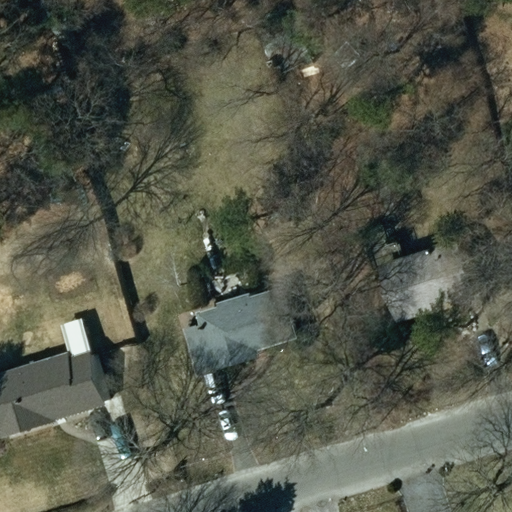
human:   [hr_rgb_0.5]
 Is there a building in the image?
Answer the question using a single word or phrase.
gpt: yes

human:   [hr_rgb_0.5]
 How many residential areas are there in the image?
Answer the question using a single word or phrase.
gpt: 1

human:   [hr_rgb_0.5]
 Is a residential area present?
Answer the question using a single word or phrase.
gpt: yes

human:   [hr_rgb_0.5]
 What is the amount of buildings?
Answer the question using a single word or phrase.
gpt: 4

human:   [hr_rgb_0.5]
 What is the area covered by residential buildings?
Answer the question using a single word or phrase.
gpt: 537m2

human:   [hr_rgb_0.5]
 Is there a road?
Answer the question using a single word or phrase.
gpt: yes

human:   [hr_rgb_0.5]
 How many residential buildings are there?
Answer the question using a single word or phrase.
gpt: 3

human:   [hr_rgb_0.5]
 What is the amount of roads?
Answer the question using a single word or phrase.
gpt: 1

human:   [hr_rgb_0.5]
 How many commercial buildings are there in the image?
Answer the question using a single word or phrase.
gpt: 0

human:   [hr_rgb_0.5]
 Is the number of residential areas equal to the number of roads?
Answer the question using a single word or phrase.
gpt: yes

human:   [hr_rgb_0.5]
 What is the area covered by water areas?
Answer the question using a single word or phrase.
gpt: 0m2

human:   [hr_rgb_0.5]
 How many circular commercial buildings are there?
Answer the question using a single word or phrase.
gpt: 0

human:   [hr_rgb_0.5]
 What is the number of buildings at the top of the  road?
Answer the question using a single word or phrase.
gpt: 4

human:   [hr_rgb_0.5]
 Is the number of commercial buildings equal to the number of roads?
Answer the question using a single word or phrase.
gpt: no

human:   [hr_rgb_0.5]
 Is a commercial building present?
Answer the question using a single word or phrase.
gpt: no

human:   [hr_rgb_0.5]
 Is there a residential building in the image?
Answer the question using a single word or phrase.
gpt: yes

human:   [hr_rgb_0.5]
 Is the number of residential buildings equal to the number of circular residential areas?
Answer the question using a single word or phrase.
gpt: no

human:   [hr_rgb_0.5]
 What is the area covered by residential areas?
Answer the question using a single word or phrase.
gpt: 10619m2

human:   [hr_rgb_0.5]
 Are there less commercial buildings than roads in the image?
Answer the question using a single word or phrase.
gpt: yes

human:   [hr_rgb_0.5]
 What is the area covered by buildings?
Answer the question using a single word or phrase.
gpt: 634m2

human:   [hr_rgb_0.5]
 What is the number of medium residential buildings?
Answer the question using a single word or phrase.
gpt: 2

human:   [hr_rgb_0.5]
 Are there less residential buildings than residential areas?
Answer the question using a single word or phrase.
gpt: no

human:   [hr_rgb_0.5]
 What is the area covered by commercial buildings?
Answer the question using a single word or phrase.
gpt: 0m2

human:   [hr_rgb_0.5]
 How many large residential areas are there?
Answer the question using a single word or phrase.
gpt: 1

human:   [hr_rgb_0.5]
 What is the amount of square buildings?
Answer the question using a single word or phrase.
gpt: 0

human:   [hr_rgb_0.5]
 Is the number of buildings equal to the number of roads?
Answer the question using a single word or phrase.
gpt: no

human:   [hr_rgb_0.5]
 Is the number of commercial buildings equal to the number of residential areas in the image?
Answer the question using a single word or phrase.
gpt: no

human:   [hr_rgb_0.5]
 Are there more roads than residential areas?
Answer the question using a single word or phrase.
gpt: no

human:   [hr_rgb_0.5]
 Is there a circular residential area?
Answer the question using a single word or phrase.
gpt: no

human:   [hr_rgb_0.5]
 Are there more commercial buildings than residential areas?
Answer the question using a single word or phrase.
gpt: no

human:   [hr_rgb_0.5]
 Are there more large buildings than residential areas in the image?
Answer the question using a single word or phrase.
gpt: no

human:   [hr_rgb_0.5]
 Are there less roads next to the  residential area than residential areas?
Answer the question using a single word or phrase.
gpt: no

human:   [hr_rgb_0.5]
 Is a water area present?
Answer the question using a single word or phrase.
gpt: no

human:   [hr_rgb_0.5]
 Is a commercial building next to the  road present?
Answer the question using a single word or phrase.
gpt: no

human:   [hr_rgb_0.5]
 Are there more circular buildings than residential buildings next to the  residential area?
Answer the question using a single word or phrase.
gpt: no

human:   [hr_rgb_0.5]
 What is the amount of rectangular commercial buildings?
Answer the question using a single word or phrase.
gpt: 0

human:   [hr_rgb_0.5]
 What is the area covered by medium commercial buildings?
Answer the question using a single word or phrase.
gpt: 0m2

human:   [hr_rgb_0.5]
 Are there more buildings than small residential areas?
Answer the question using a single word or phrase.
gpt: yes

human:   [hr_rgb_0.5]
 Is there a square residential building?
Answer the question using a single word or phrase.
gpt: no

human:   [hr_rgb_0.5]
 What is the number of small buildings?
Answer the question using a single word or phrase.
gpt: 2

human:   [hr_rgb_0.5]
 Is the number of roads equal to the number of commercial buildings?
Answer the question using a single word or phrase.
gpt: no

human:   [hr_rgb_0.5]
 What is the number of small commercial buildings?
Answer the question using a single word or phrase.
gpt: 0

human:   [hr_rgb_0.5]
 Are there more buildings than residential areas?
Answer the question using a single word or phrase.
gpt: yes

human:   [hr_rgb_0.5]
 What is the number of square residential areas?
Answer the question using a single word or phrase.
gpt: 0

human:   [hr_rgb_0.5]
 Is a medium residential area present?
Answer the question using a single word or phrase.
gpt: no

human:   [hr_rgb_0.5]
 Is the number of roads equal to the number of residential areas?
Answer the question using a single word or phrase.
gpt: yes

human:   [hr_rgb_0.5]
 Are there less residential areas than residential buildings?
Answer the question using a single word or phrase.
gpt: yes

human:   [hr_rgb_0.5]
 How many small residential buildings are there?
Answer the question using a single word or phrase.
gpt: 1

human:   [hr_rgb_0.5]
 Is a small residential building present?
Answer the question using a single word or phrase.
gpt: yes

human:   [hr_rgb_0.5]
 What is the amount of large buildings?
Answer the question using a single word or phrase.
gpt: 0

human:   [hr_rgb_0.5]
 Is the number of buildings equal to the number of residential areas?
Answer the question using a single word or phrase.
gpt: no

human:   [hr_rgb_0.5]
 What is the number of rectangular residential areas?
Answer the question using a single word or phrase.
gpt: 1

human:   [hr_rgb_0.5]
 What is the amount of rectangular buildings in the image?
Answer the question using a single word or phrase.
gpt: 3

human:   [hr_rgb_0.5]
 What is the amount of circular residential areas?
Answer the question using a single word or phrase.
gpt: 0

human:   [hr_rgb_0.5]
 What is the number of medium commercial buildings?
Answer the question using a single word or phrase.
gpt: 0

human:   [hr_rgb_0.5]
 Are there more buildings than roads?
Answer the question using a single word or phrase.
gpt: yes

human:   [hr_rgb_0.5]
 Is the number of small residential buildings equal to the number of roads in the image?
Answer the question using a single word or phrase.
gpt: yes

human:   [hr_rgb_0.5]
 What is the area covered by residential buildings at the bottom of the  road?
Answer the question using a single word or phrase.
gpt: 0m2

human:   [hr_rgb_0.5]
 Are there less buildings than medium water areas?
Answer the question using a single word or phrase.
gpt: no

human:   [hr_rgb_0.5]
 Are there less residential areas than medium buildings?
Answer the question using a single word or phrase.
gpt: yes

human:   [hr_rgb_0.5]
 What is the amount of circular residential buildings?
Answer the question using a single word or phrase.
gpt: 0

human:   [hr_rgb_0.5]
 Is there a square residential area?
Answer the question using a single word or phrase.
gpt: no

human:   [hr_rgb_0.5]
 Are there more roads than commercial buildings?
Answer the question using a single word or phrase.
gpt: yes

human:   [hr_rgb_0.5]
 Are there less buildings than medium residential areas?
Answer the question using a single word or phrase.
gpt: no